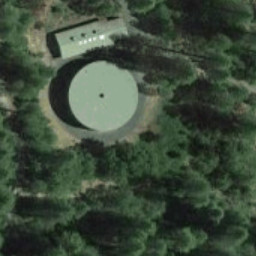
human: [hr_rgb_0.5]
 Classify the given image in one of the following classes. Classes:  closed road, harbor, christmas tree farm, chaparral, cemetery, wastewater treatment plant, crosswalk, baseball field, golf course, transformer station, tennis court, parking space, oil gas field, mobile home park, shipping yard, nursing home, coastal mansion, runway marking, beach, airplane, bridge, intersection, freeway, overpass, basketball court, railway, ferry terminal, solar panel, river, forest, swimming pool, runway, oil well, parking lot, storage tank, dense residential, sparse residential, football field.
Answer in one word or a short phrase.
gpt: storage tank